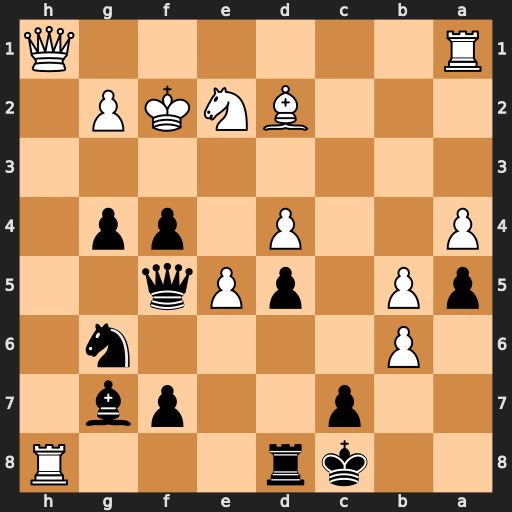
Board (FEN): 2kr3R/2p2pb1/1P4n1/pP1pPq2/P2P1pp1/8/3BNKP1/R6Q
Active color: b
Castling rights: -
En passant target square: -
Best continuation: g3+ Ke1 Rxh8